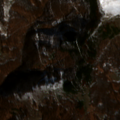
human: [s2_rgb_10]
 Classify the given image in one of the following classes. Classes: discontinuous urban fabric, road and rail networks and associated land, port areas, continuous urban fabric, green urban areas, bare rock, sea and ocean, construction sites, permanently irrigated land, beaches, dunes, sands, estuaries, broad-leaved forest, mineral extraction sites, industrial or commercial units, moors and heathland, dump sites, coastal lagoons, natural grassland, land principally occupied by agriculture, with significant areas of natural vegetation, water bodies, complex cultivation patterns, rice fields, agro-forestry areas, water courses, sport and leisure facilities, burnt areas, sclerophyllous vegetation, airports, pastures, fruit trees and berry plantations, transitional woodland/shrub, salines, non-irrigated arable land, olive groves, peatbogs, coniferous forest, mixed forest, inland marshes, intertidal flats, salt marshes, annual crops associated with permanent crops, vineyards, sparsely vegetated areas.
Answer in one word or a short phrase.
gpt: broad-leaved forest, natural grassland, transitional woodland/shrub